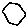
Label: hexagon